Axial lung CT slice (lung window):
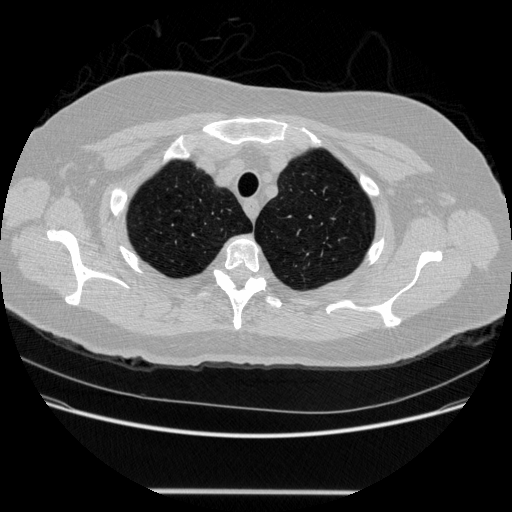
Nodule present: no